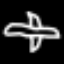
Label: airplane